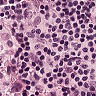
Metastatic tissue present: no